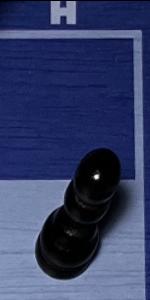
Label: Pawn_Black